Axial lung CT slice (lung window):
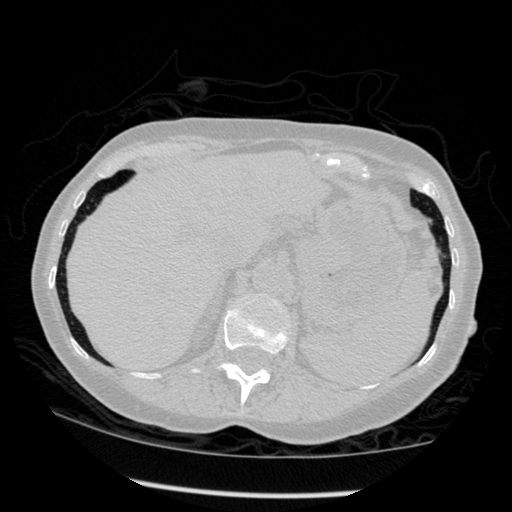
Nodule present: no